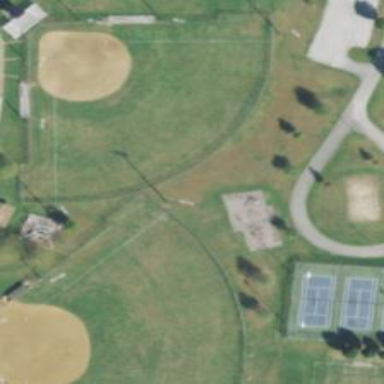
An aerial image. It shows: Baseball pitch for leisure and sports activities.